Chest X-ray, PA view. Patient: 62 years old, sex F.
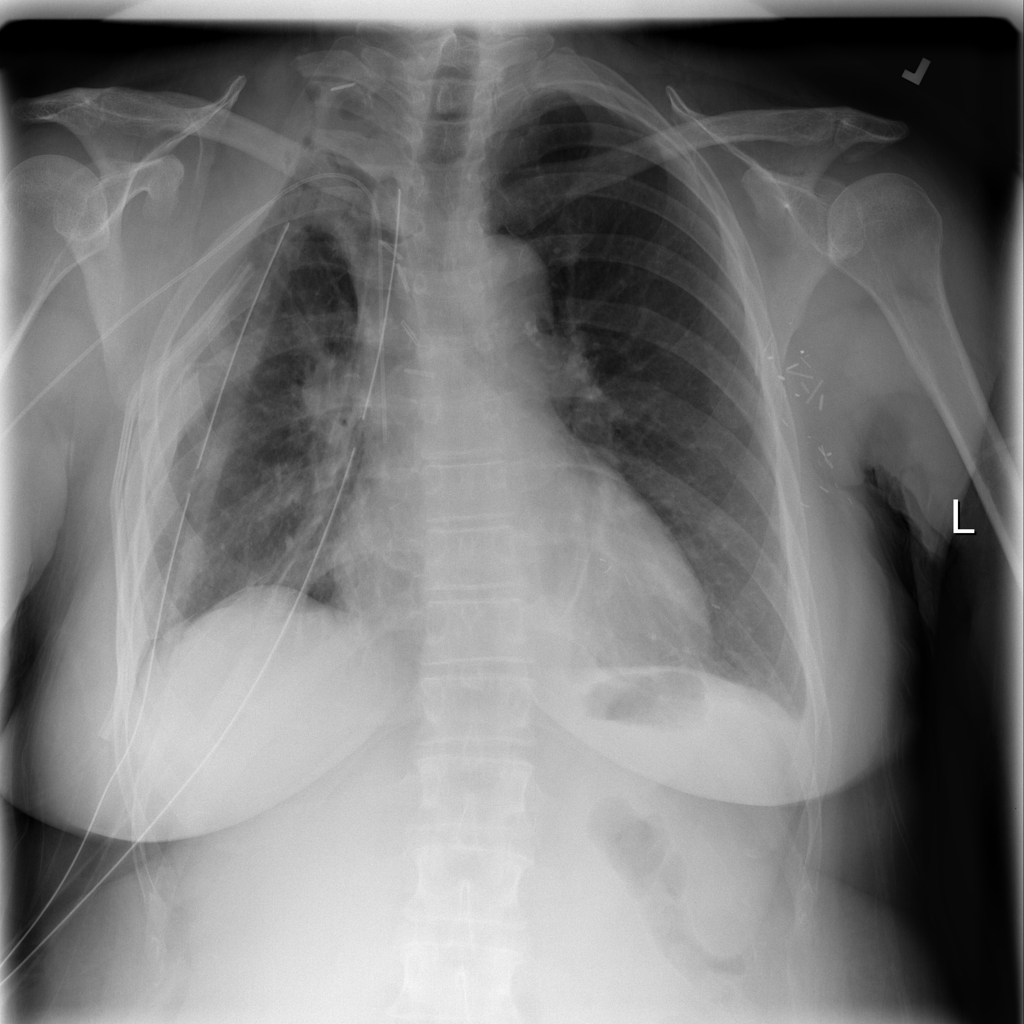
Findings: No Finding